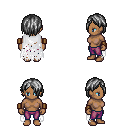
a pixel art fantasy rpg character, female body template, human, dark skin, white tattered cape, magenta pants, gray bangs hairstyle, leather bracers, four views (front, back, left, right), 2x2 character sprite sheet, small pixel art, hard edges, no anti-aliasing